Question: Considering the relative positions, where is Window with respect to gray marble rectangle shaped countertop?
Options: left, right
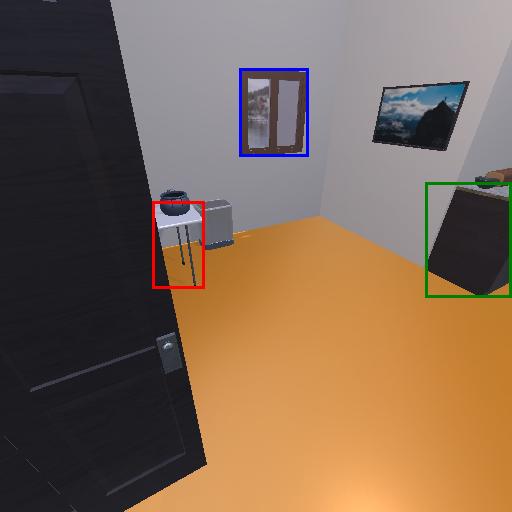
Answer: left